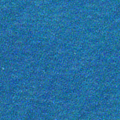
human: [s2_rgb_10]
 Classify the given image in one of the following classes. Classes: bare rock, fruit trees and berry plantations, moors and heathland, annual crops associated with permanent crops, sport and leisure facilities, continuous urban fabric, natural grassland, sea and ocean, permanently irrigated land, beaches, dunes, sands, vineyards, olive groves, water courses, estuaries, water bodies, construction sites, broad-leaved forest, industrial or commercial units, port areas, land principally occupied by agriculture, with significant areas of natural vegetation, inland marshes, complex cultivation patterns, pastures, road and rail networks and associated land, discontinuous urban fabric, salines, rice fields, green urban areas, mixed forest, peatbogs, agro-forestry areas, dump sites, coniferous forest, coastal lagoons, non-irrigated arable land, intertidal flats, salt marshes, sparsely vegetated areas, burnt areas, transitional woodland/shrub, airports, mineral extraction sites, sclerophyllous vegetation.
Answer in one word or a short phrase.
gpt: sea and ocean